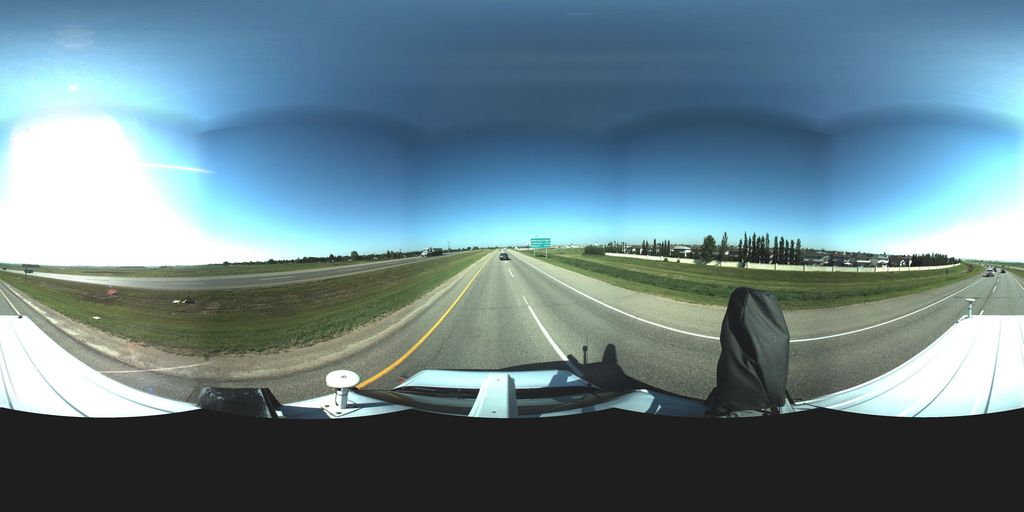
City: saskatoon